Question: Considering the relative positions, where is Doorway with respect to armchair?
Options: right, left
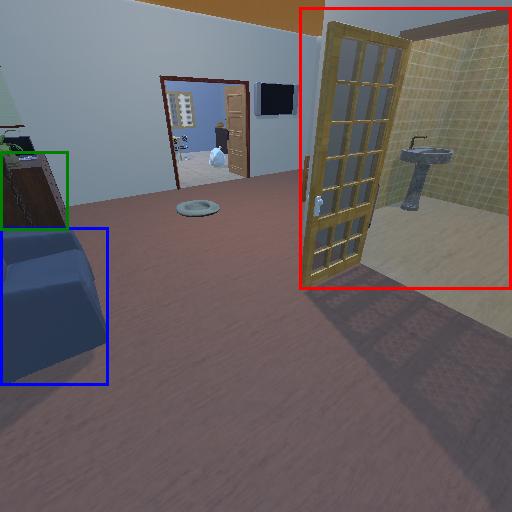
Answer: right